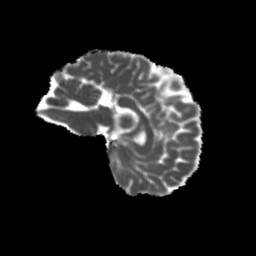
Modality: MD
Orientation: sagittal
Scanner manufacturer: siemens
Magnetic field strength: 3 T
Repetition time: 4 s
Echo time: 0.0594 s